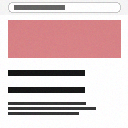
Screen state: on